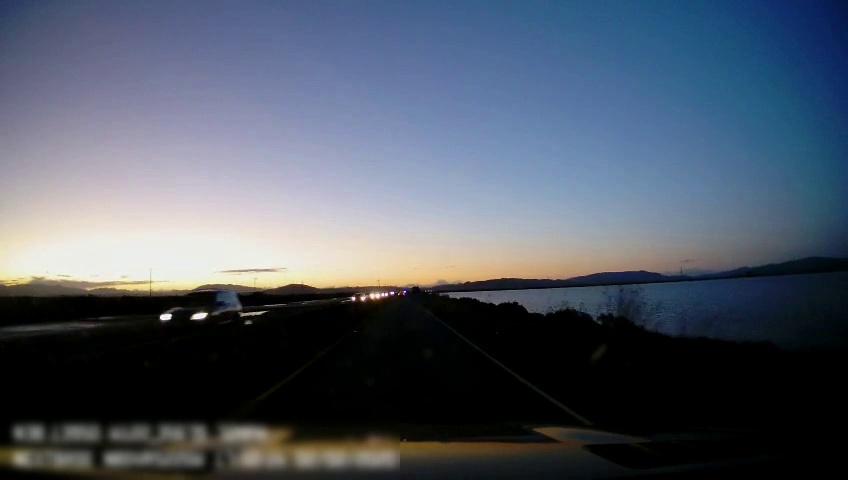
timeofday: Dusk/Dawn/Twilight
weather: Sunny
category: Drivable Space
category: Vehicles | SUV
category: Vehicles | SUV
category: Lanes | Current Lane
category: Lanes | Current Lane
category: Lanes | Alternate Lane